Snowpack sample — Loveland Pass, Silver Plume, Colorado, USA (2/11/26, 12:00 PM MST)
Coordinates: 39.663, -105.886
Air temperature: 35 °F
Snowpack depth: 82 cm
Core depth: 30 cm
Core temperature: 23 °F
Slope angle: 13°, slope face: 12°
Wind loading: high
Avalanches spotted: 1
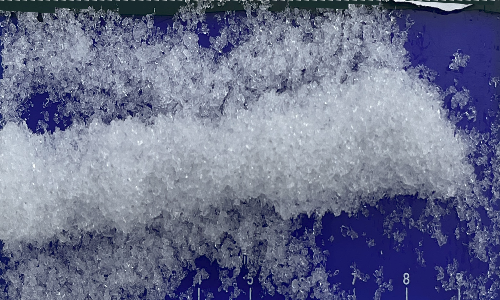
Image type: core
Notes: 1 small avalanche spotted on the north side of the bowl, lots of wind loading